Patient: sex F, age 44
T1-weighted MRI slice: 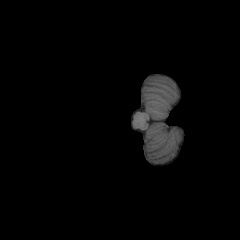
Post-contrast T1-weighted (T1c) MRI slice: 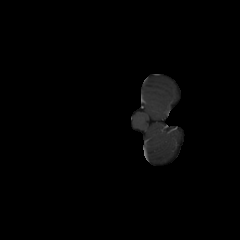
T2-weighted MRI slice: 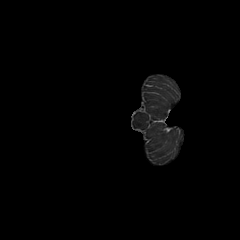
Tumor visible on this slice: no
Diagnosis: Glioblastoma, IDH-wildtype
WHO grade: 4